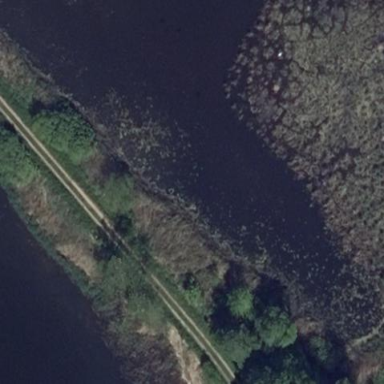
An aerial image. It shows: Reedbed wetland area.